Field crop: maize
Growth stage: 2
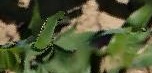
Species: maize